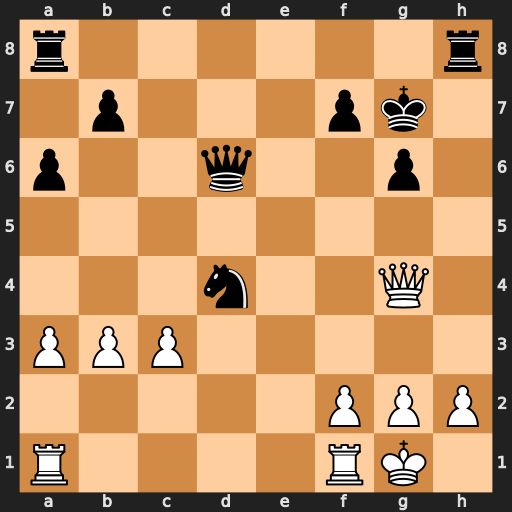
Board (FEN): r6r/1p3pk1/p2q2p1/8/3n2Q1/PPP5/5PPP/R4RK1
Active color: w
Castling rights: -
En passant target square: -
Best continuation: Qxd4+ Qxd4 cxd4